Question: This is an 8-digit puzzle. Find the minimum number of steps to restore it.
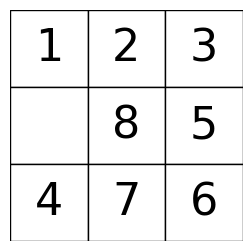
Answer: 5